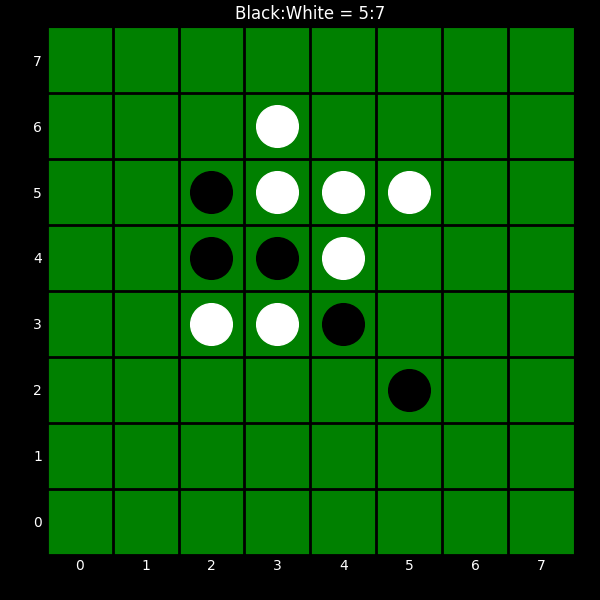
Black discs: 5
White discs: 7